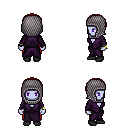
a pixel art fantasy rpg character, female body template, dark elf, purple skin, purple robe, red pants, red plain hairstyle, chain hood, bracelets, black shoes, four views (front, back, left, right), 2x2 character sprite sheet, small pixel art, hard edges, no anti-aliasing